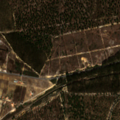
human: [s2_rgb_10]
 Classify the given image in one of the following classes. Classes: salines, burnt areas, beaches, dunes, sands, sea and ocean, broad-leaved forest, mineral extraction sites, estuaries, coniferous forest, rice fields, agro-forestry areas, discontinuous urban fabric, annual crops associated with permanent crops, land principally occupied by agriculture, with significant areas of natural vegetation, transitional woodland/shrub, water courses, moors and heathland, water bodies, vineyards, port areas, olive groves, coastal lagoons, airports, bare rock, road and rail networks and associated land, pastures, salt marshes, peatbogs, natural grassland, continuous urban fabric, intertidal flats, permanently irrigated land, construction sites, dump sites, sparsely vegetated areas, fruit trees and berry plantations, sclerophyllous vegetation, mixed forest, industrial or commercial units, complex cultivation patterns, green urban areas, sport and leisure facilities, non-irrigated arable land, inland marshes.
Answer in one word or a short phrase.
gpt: vineyards, complex cultivation patterns, broad-leaved forest, coniferous forest, mixed forest, transitional woodland/shrub